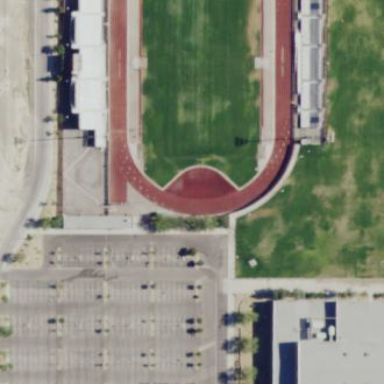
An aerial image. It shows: Pitch for American football.